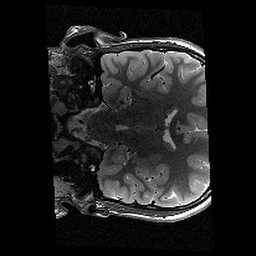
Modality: T2w
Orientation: coronal
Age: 11
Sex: male
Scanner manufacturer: siemens
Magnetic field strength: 3 T
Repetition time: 9.23 s
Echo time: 0.067 s